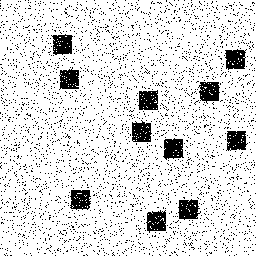
Squares: 11
Triangles: 0
Stars: 0
Total shapes: 11